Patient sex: F
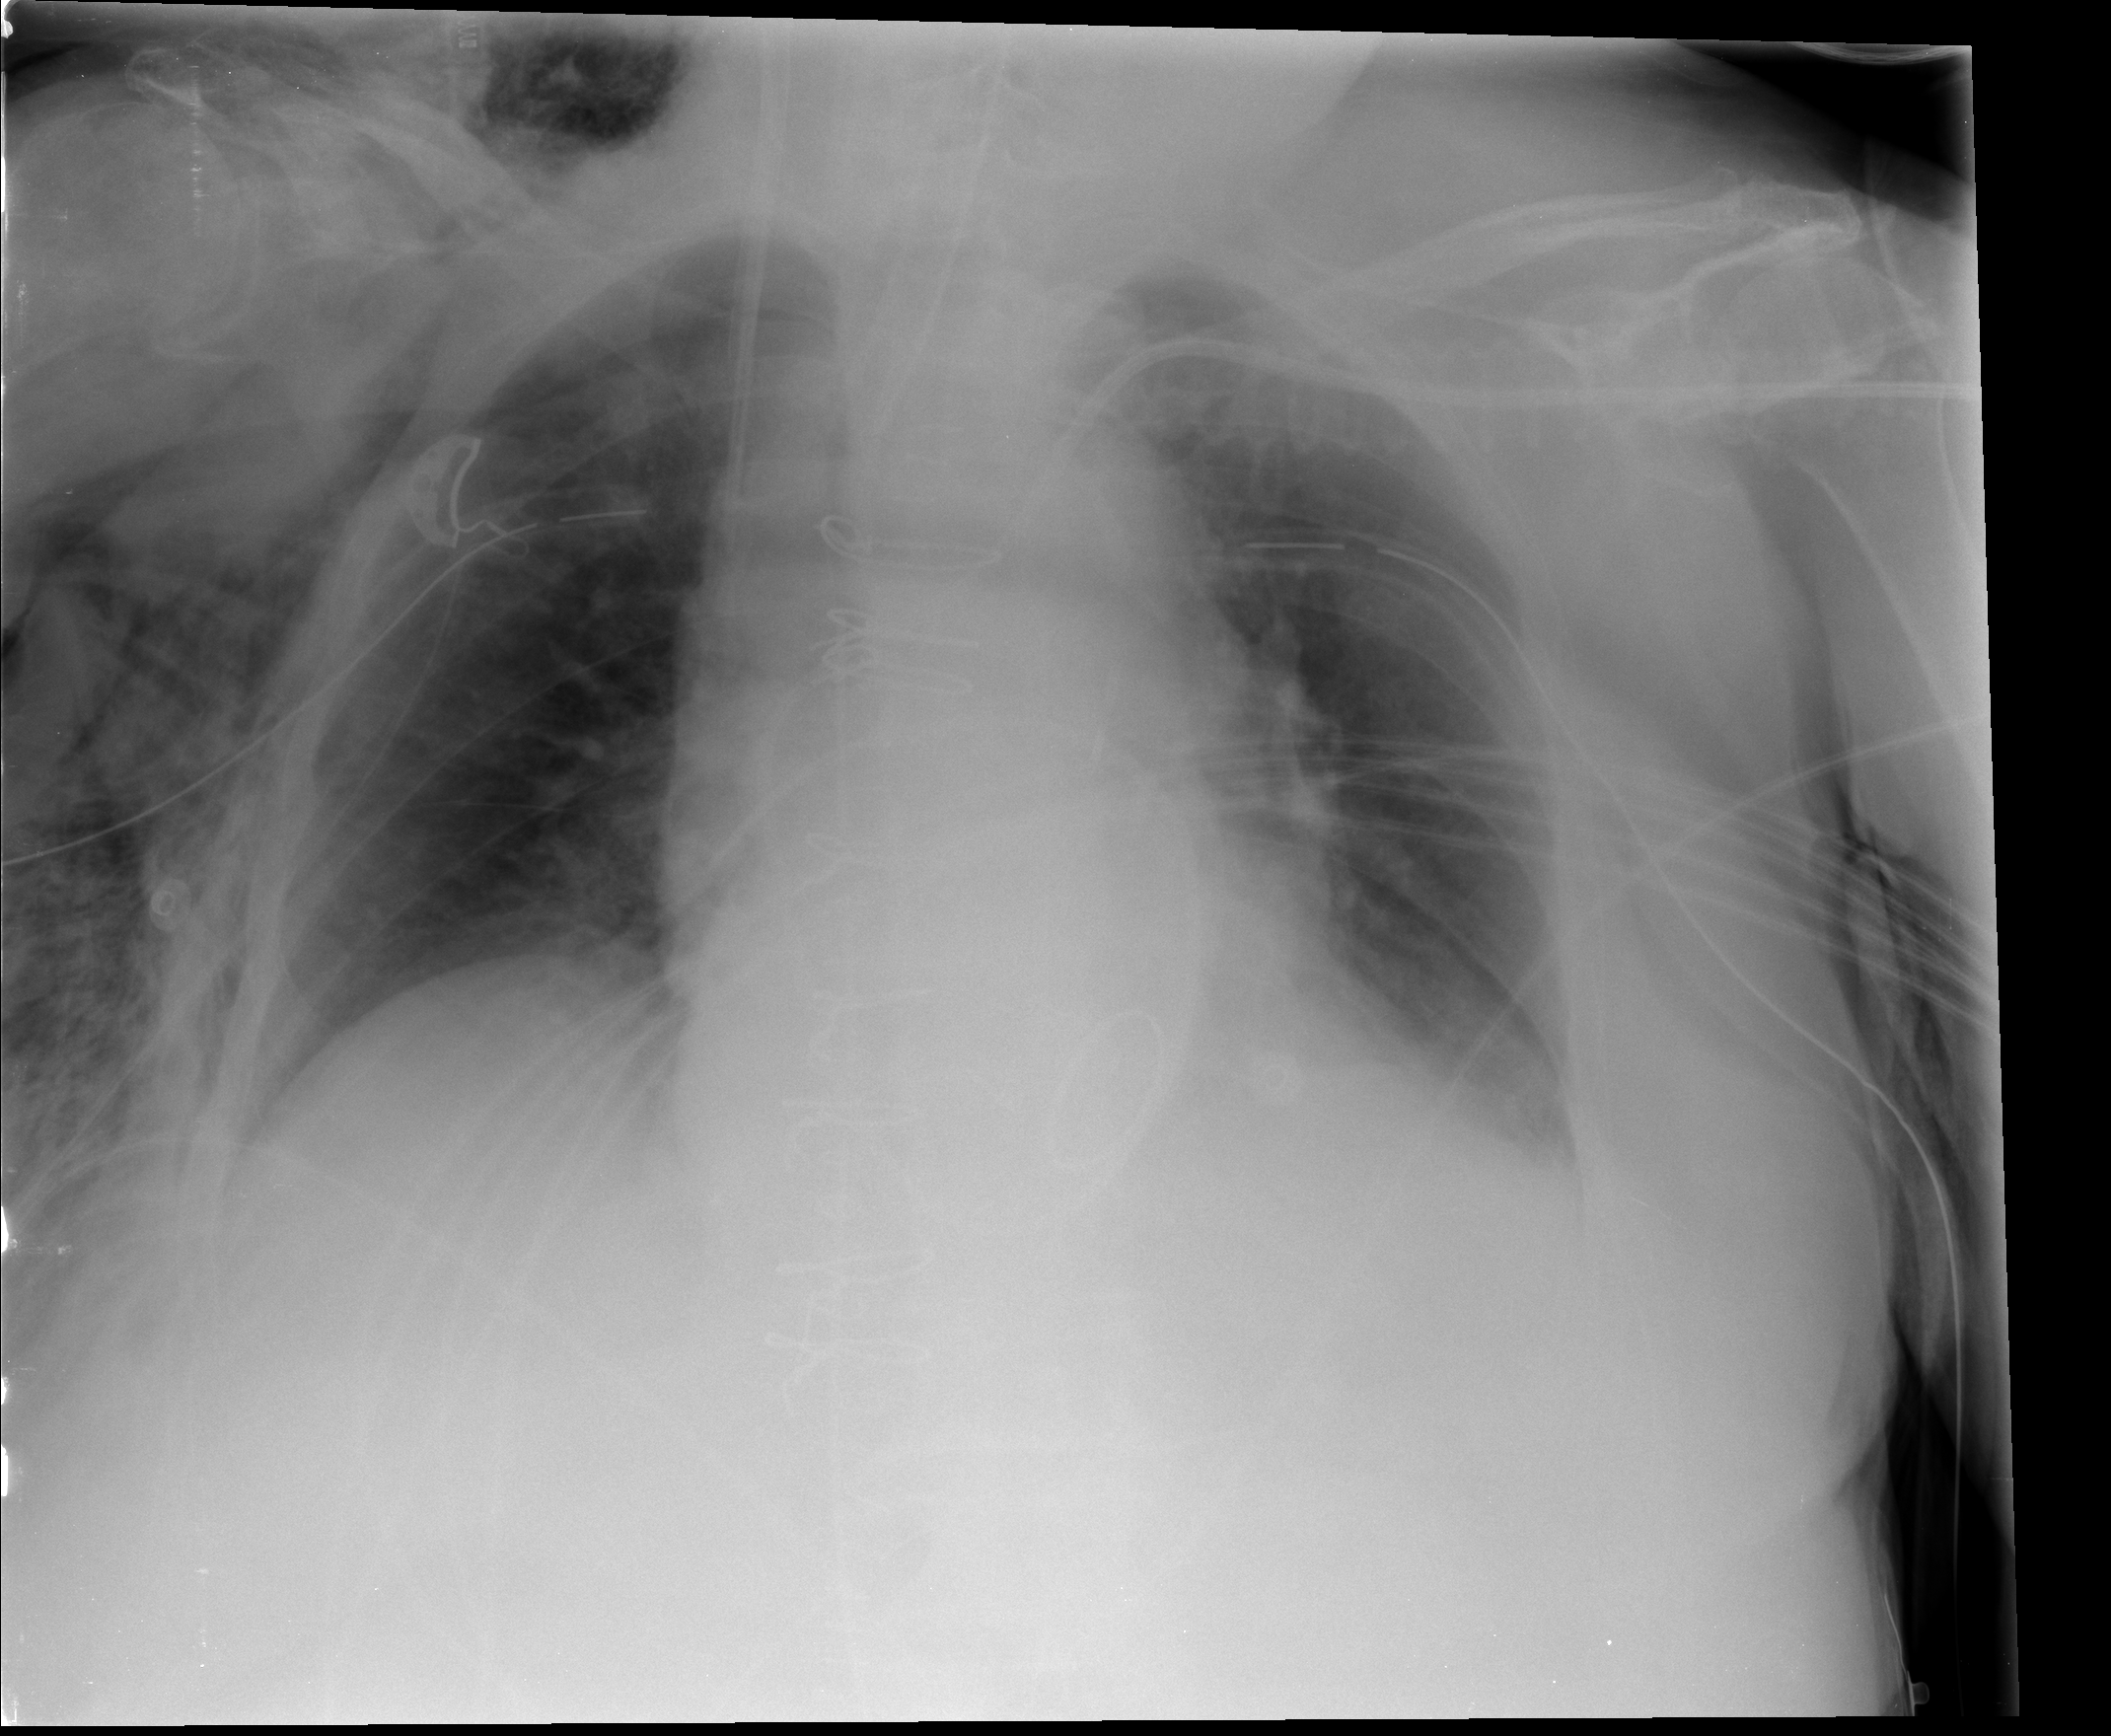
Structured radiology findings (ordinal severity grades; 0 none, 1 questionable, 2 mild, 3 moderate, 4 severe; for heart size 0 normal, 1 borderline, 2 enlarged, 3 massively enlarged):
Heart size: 2
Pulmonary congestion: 0
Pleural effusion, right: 1
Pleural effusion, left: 1
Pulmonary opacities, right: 1
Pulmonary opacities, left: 1
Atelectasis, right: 1
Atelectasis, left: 2